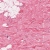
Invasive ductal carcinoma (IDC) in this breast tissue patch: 0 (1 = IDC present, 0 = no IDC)